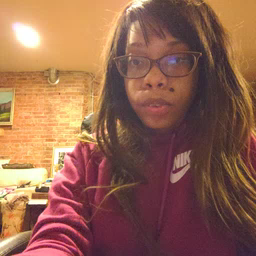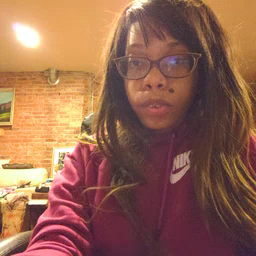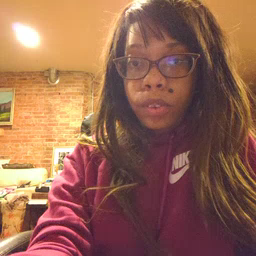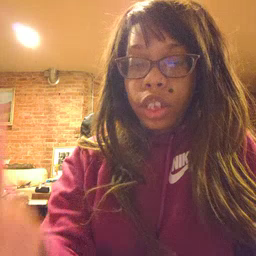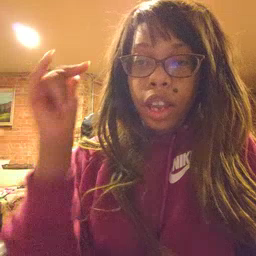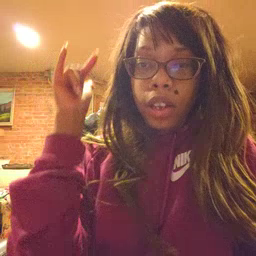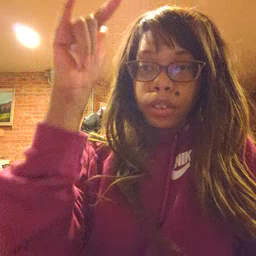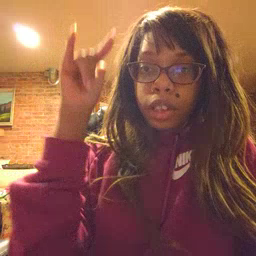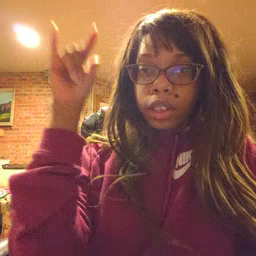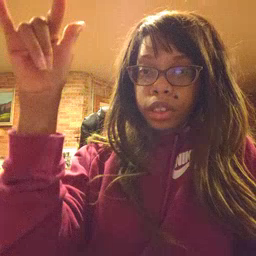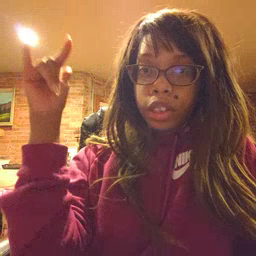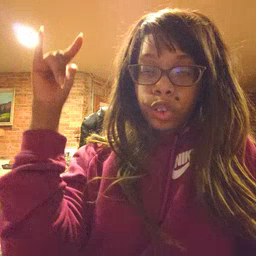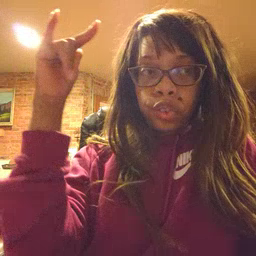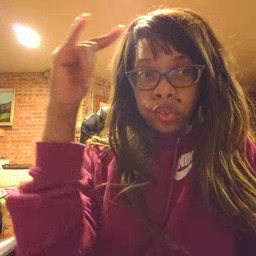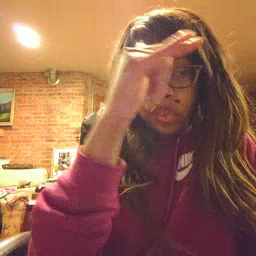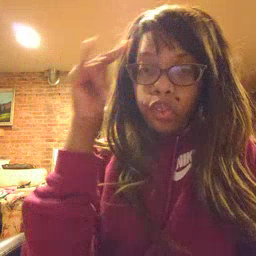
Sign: airplane